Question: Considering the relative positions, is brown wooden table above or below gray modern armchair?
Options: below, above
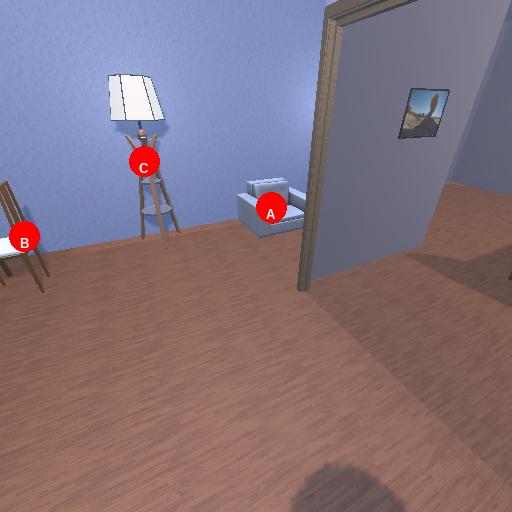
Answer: below